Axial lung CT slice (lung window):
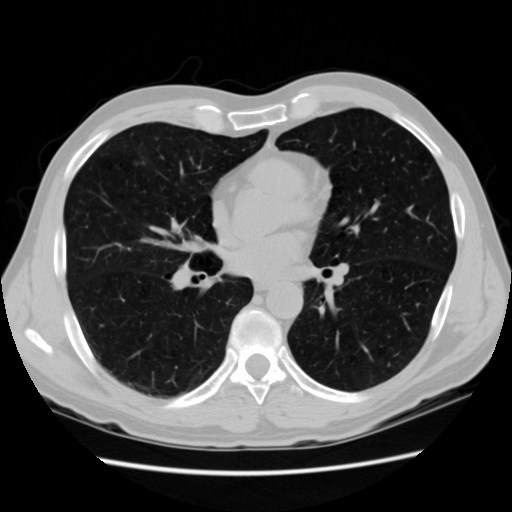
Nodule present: yes
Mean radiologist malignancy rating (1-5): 3